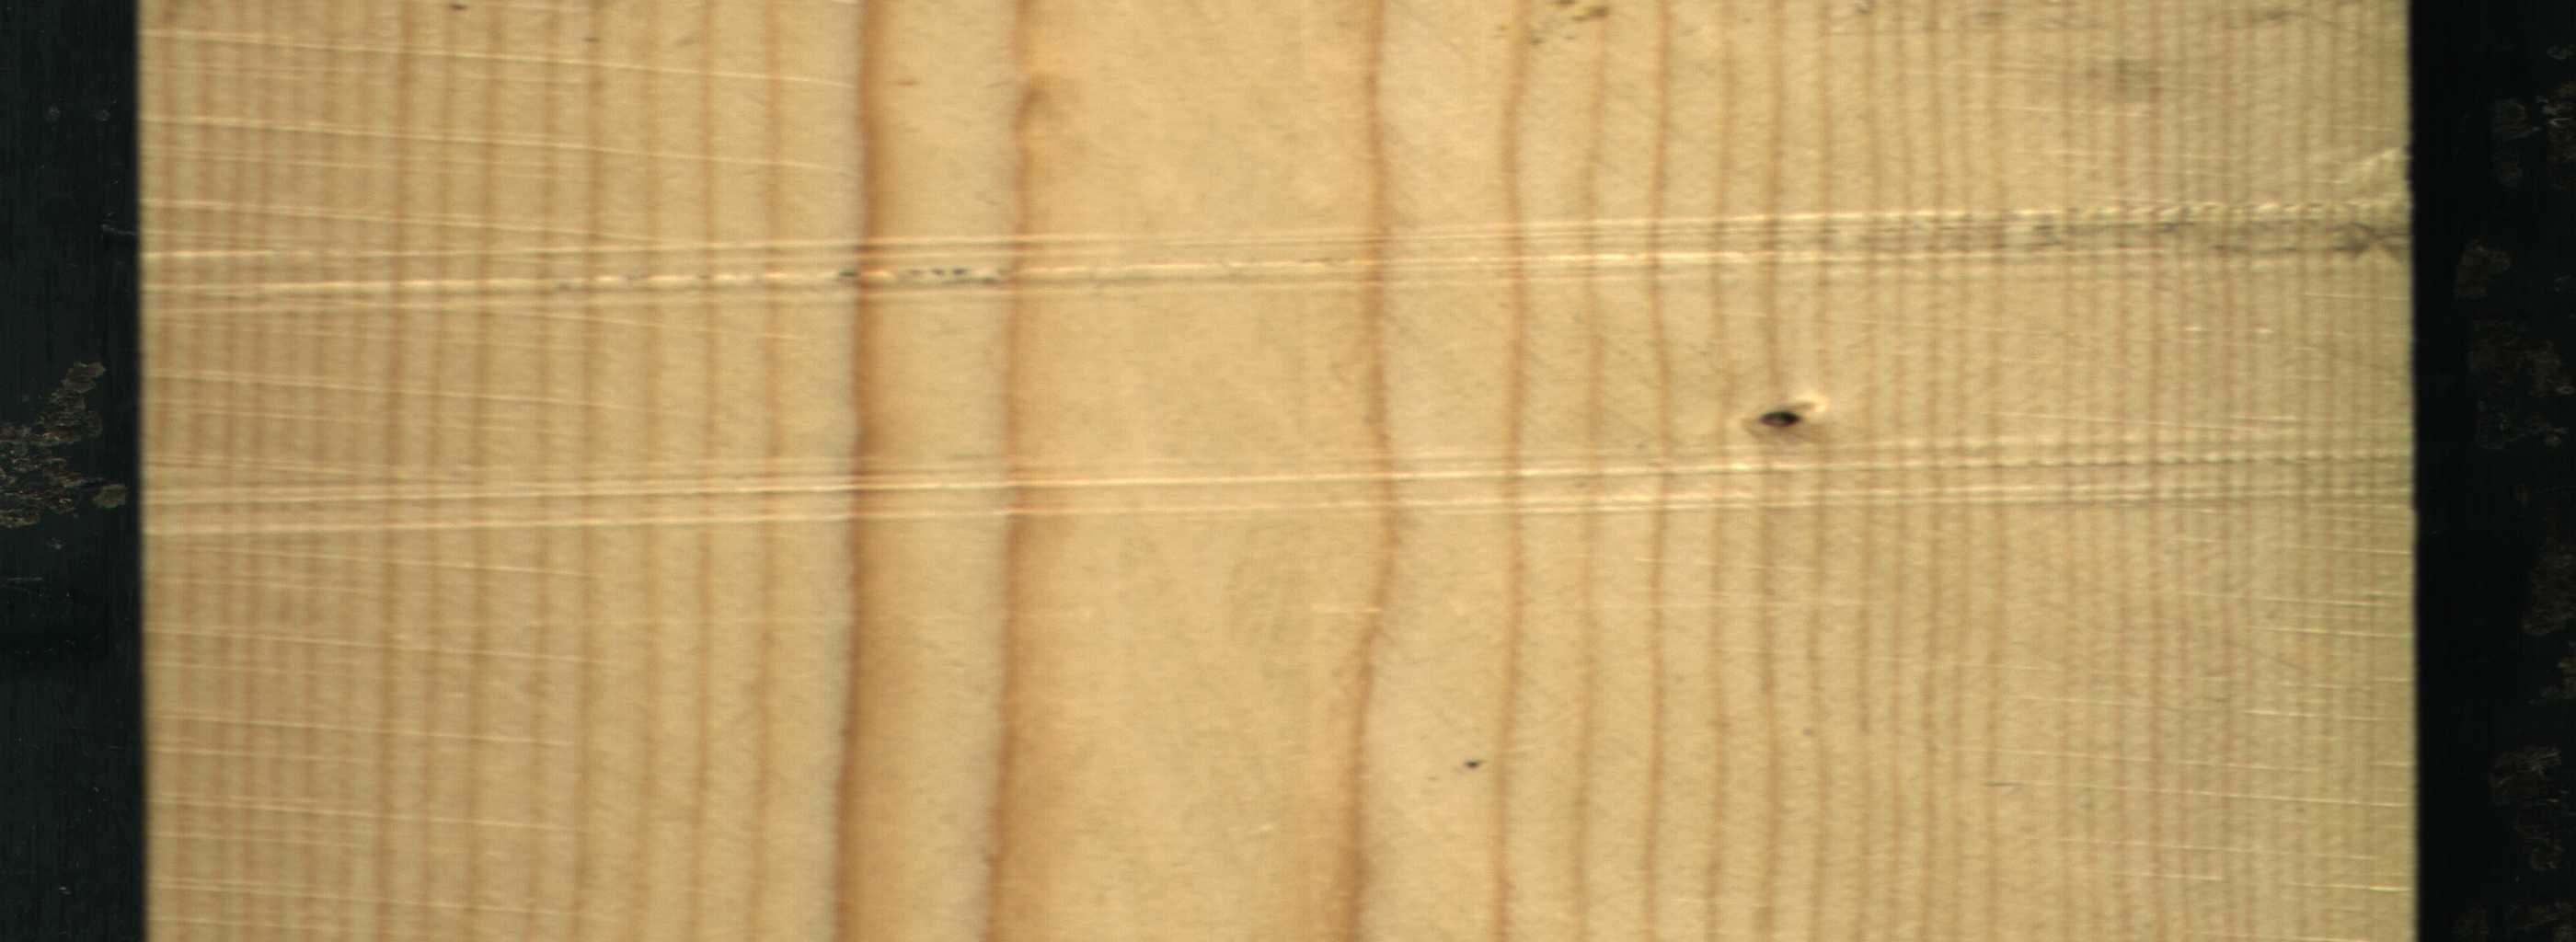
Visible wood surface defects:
Live_Knot